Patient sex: M
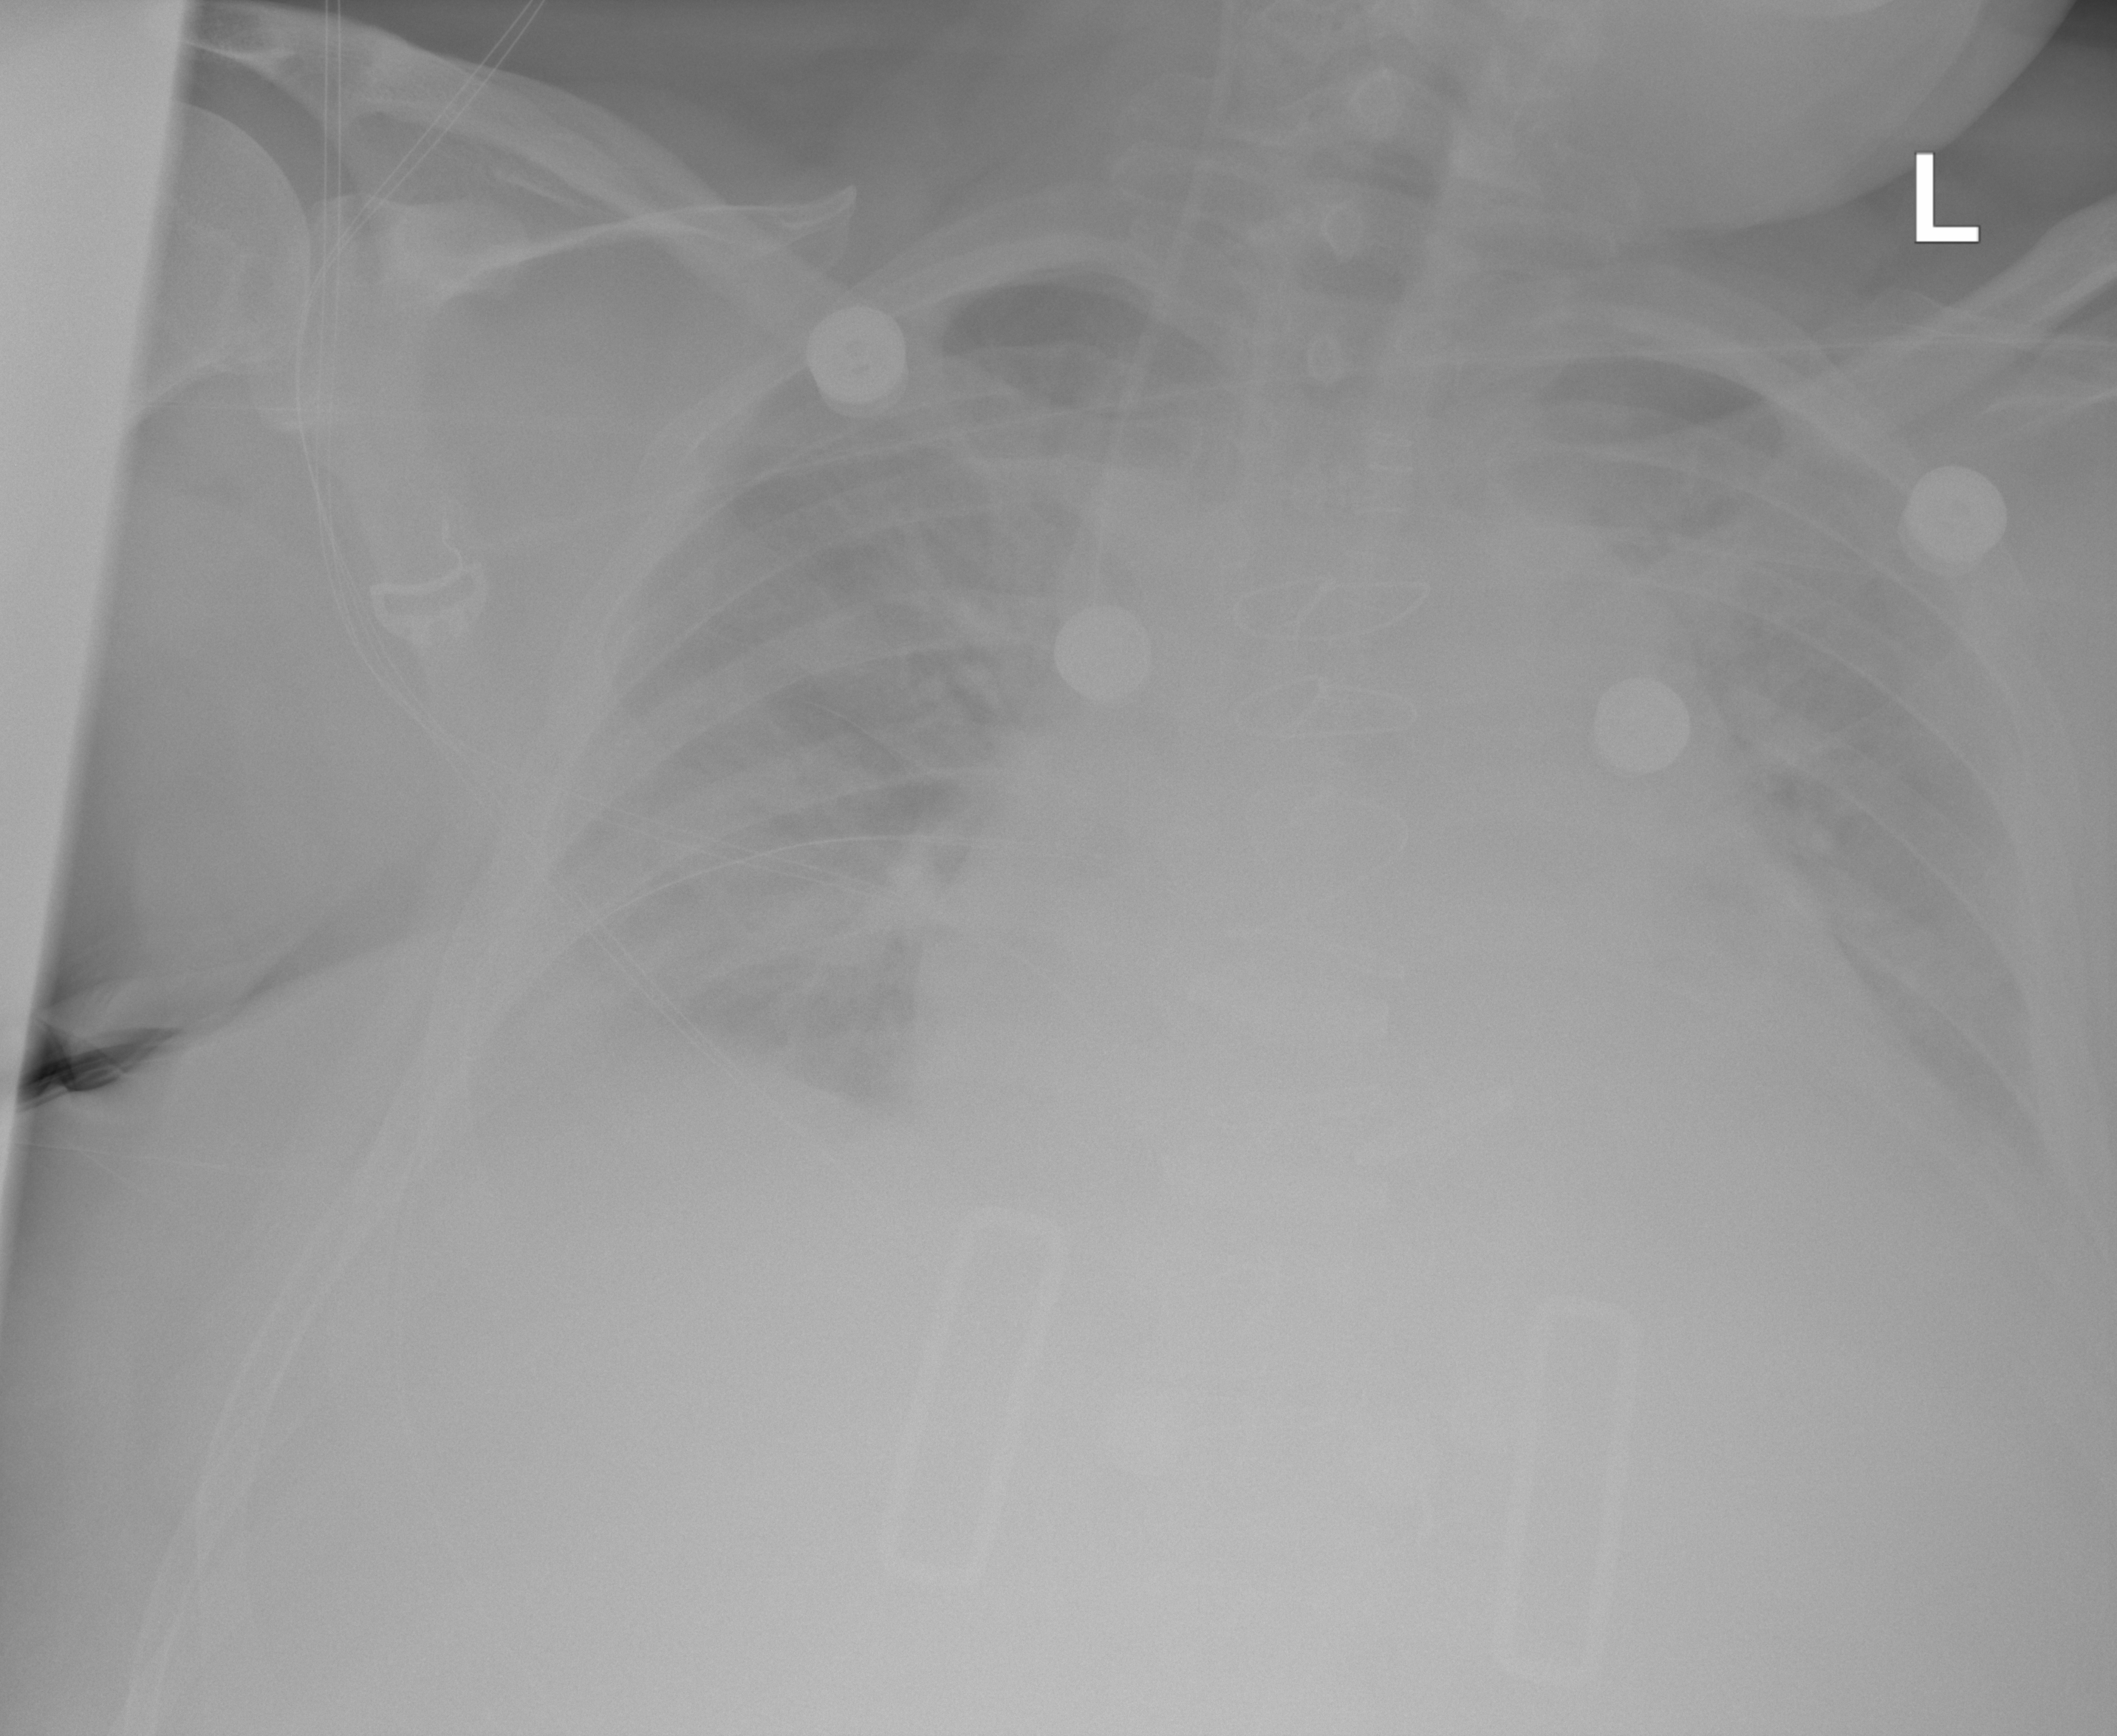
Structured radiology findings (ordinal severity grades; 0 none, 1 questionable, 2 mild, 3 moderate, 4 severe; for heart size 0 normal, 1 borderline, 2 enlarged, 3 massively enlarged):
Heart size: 2
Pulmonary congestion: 3
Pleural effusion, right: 2
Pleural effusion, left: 2
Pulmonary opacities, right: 2
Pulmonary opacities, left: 2
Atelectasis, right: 2
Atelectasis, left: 2